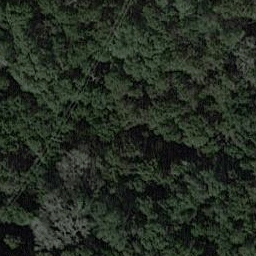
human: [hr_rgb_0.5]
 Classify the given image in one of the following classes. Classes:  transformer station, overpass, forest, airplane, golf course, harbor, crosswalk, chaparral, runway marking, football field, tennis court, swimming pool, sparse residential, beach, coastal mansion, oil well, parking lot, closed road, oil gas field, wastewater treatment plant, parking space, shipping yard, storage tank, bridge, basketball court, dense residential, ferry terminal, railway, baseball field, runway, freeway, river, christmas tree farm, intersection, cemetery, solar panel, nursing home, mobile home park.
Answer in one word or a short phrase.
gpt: forest